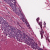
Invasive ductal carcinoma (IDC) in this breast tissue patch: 0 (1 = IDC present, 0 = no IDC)